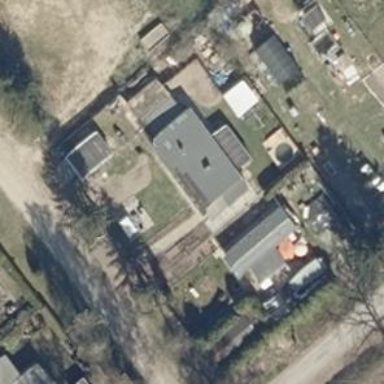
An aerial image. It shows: Simple house.